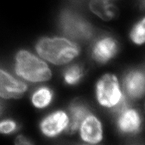
Tissue sample: colon
Magnification: 5.0x
Cell type: Epithelial cells
Senescence state: senescent